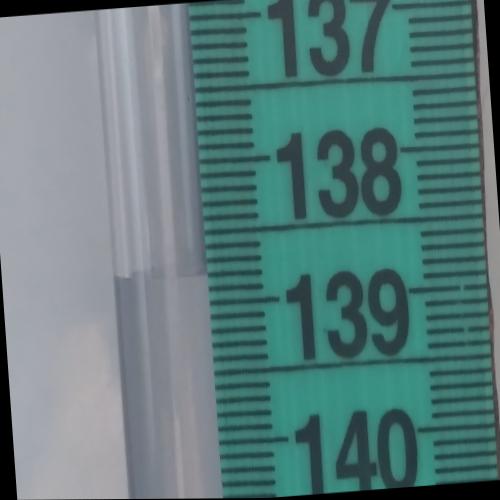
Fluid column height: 138.8 cm